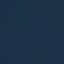
Land use / land cover: SeaLake